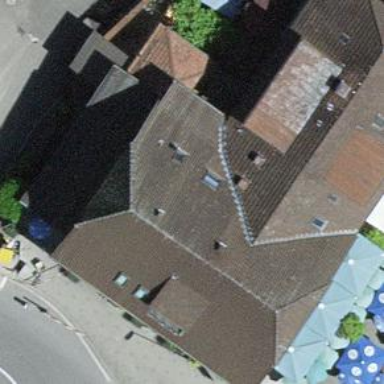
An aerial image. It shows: Restaurant.